Field crop: tomato
Growth stage: 1
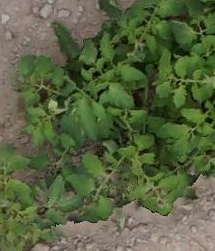
Species: tomato